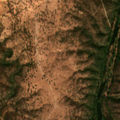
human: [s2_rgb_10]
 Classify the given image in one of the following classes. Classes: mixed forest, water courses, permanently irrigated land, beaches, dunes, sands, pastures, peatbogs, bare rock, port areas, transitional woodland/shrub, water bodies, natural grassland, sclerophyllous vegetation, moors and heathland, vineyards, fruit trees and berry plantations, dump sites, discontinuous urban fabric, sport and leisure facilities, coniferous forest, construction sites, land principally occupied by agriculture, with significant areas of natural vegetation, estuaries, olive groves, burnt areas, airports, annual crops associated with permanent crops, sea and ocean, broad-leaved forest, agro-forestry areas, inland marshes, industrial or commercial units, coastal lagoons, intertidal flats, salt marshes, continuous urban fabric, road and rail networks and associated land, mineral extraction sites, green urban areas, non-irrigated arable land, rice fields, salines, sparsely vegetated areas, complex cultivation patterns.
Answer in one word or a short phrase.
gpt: agro-forestry areas, broad-leaved forest, moors and heathland